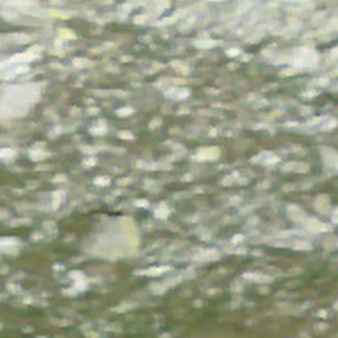
Label: other